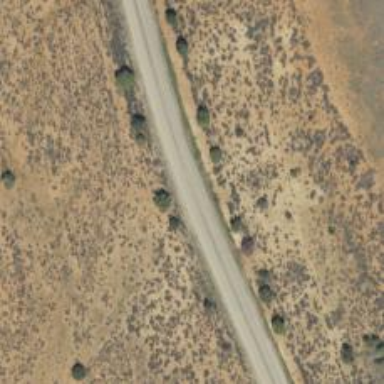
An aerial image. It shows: Tertiary road.